This is a demodulated (Hilbert-envelope) spectrum computed from a bearing vibration snapshot; the dashed markers indicate where each bearing fault type would appear (BPFO, BPFI, BSF, FTF). Based on the visible evidence, which condition applies: normal, inner_race, outer_race, ball?
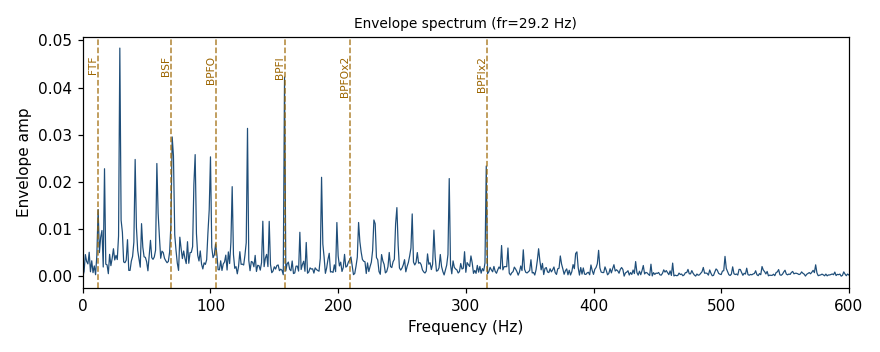
Answer: inner_race